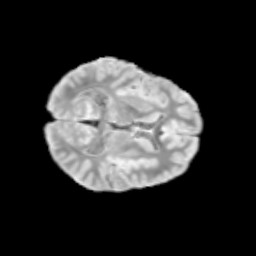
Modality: T2w
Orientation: axial
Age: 11
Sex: male
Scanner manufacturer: siemens
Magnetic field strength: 3 T
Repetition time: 3.8 s
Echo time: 0.07 s